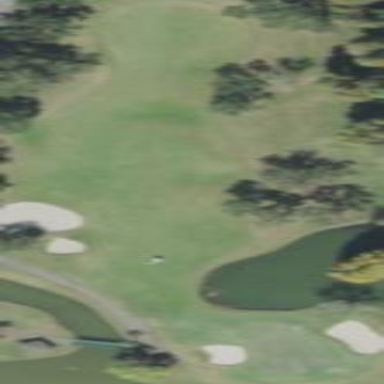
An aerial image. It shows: Golf fairway surrounded by grass.